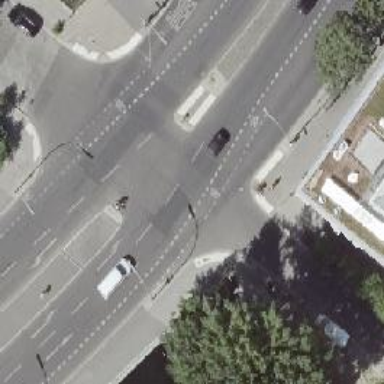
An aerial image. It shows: Unmarked crossing on asphalt footway.